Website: apple
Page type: customer-info-address
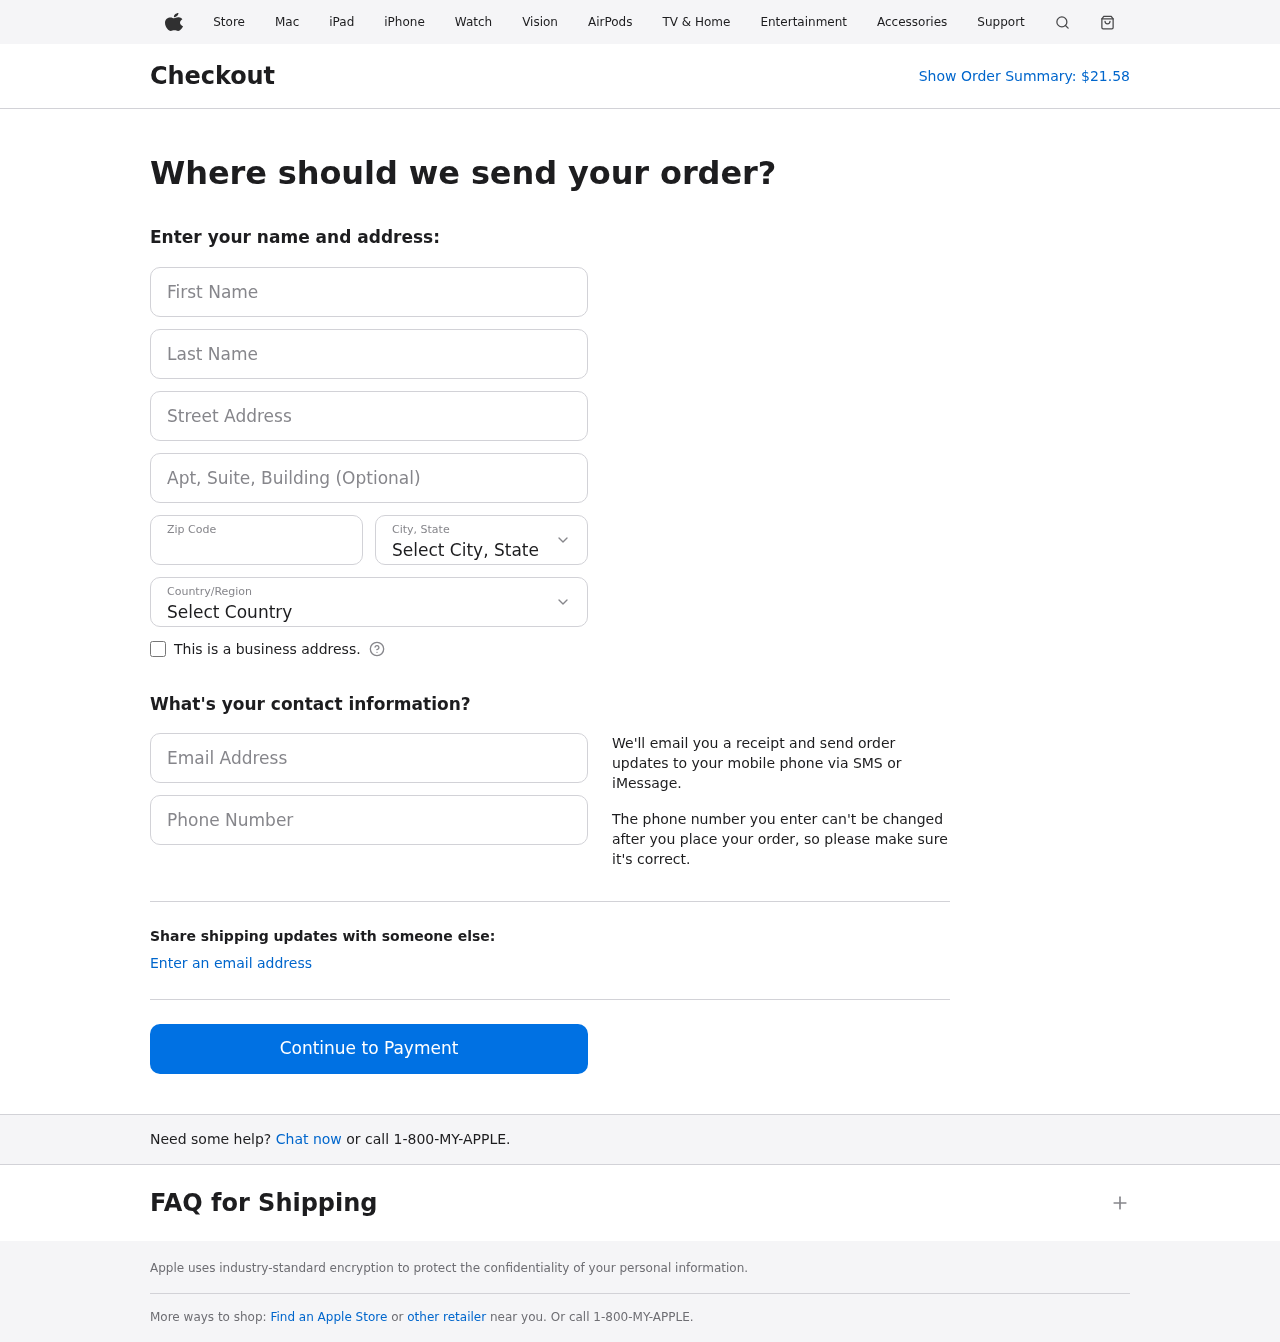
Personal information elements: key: PII_CITY_STATE
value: Stacyfort, TN
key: PII_COUNTRY
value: United States
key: PII_EMAIL
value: amy_leonard@gmail.com
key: PII_FIRSTNAME
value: Amy
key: PII_LASTNAME
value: Leonard
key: PII_PHONE
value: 6598659164
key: PII_POSTCODE
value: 52410
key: PII_STREET
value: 190 Goodman Greens Apt. 512
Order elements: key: ORDER_TOTAL
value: $21.58